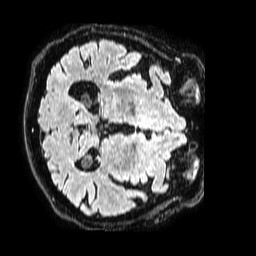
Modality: FLAIR
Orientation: axial
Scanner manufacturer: philips
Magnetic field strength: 1.5 T
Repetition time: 4.8 s
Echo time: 0.3 s